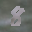
Label: 8